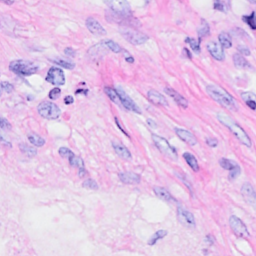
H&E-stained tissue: Breast